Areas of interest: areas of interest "Qianlong Canal Park"
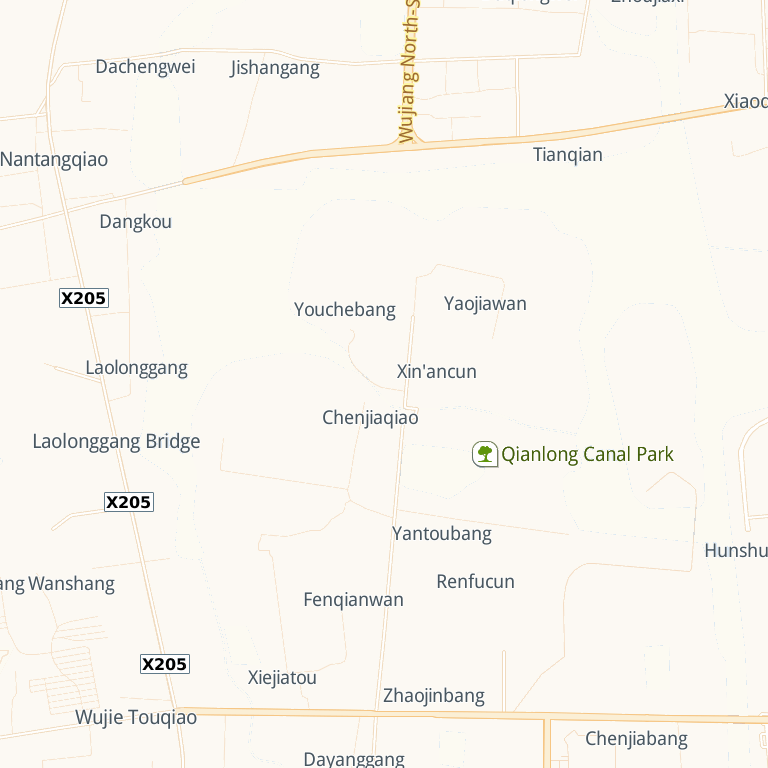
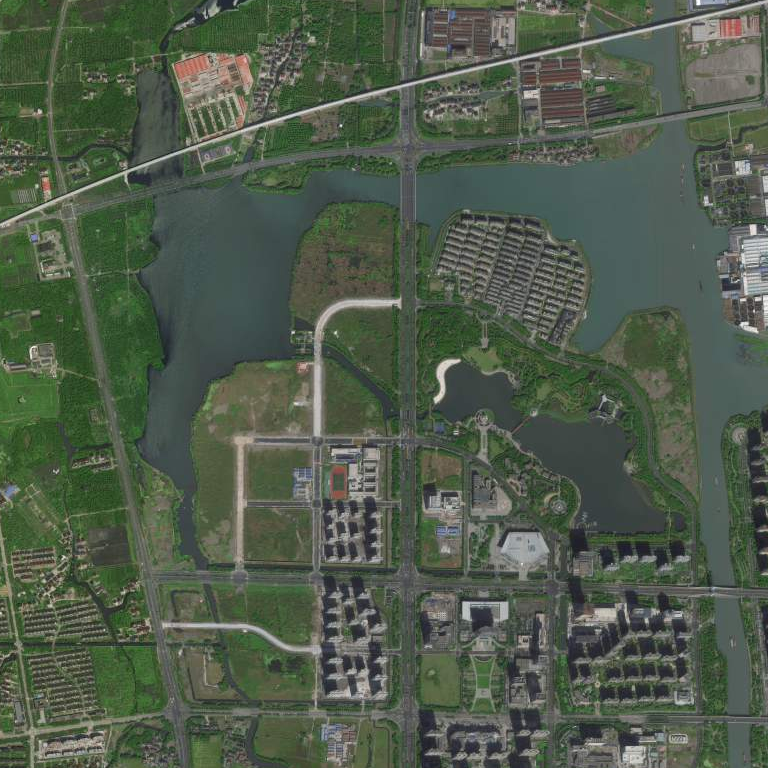